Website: lowes
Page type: cart
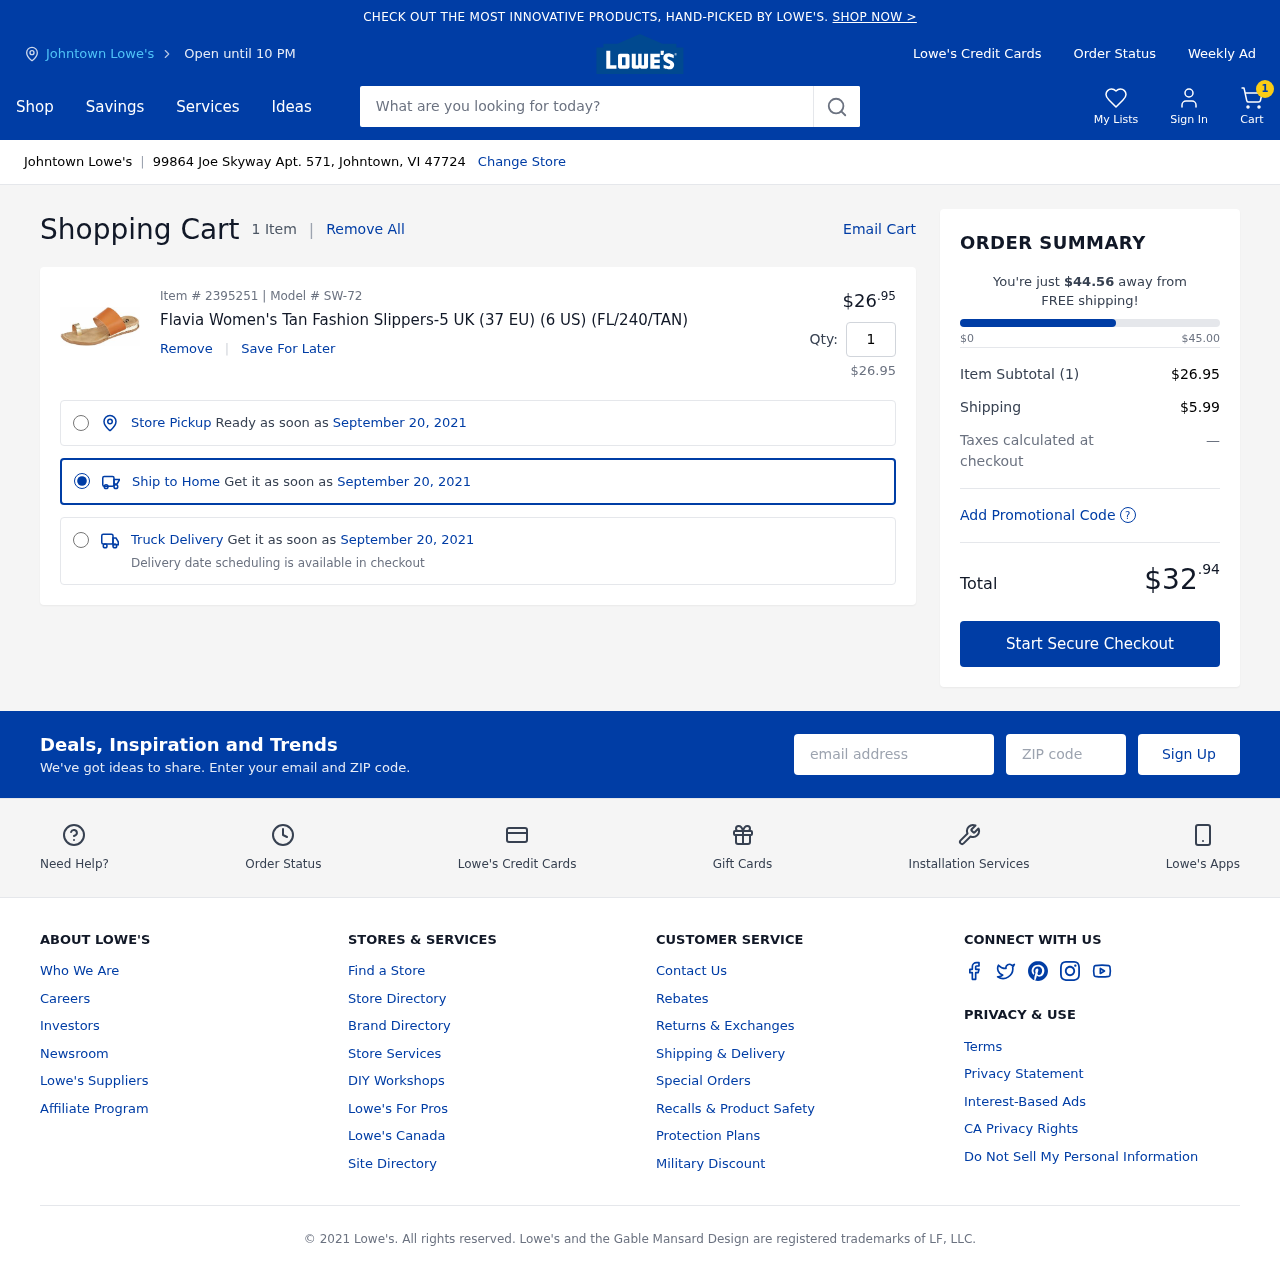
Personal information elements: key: PII_CITY
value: Johntown Lowe's
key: PII_EMAIL
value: thomashamilton@hotmail.com
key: PII_POSTCODE
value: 47724
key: PII_STREET
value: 99864 Joe Skyway Apt. 571
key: PII_CITY_STATE_ZIP
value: Johntown, VI 47724
Product elements: key: PRODUCT1_NAME
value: Flavia Women's Tan Fashion Slippers-5 UK (37 EU) (6 US) (FL/240/TAN)
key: PRODUCT1_PRICE
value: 26.95
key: PRODUCT1_QUANTITY
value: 1
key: PRODUCT1_SUBTOTAL
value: $26.95
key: PRODUCT_ITEM_NUMBER
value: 2395251
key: PRODUCT_MODEL_NUMBER
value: SW-72
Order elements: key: ORDER_NUM_ITEMS
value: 1
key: ORDER_NUM_ITEMS
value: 1 Item
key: ORDER_DELIVERY_DATE
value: September 20, 2021
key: ORDER_SUBTOTAL
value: $26.95
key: ORDER_SHIPPING_COST
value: $5.99
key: ORDER_TOTAL
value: $32.94
Search elements: key: HEADER_SEARCH
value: What are you looking for today?